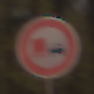
Verkehrszeichen: UeberholverbotKraftfahrzeuge
Umgebung: Outdoor, Nature
Tageszeit: MorningAfternoon
Wetter: Overcast
Licht: Natural
Jahreszeit: Autumn
Kontrast: LowContrast